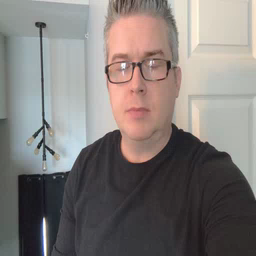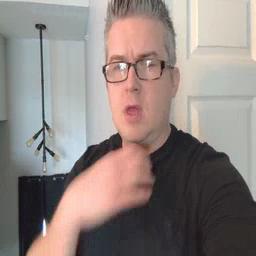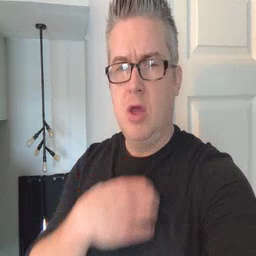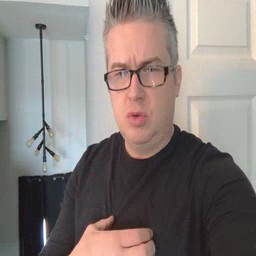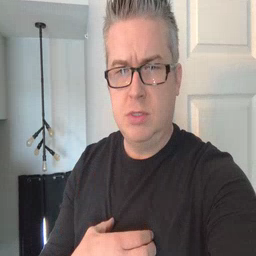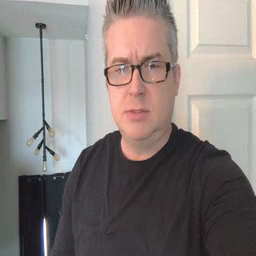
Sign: hungry